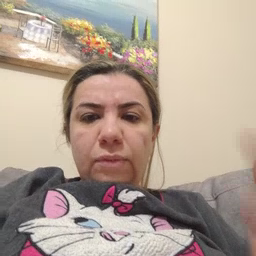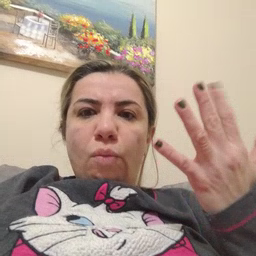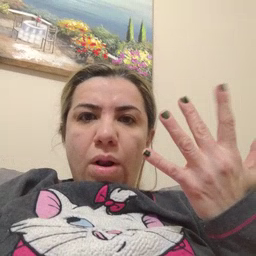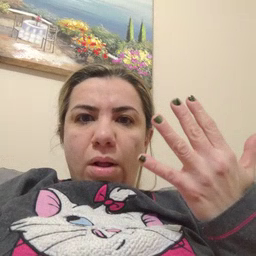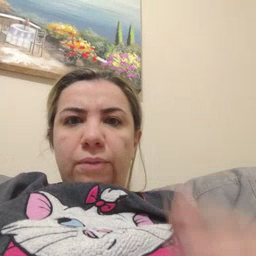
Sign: wait